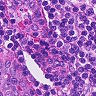
Metastatic tissue present: no